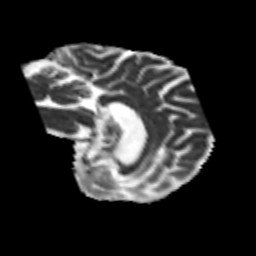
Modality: MD
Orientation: sagittal
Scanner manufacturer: siemens
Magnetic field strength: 3 T
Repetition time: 6.8 s
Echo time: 0.093 s